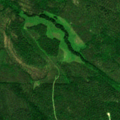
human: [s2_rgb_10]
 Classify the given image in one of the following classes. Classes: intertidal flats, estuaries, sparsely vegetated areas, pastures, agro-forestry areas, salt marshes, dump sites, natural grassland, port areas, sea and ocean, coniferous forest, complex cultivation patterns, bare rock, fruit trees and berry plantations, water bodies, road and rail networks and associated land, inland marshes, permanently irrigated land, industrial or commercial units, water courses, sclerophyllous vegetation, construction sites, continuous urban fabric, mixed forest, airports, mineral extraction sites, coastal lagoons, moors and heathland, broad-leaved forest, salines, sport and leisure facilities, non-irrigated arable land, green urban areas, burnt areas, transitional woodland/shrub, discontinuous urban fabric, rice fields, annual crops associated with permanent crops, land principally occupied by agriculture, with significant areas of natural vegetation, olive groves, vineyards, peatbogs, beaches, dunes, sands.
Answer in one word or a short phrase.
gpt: coniferous forest, mixed forest